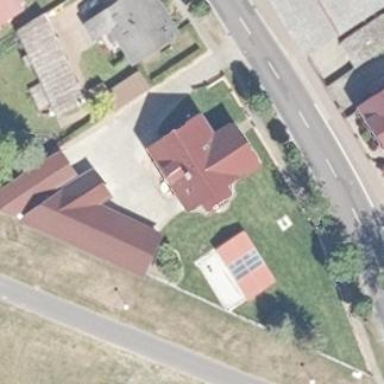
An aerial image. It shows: Residential building with gabled roof.